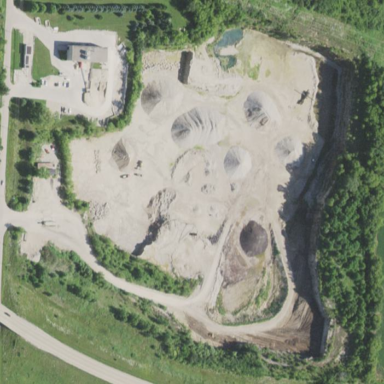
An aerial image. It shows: Quarry area that is man-made.